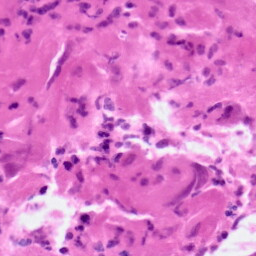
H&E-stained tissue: Pancreatic